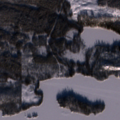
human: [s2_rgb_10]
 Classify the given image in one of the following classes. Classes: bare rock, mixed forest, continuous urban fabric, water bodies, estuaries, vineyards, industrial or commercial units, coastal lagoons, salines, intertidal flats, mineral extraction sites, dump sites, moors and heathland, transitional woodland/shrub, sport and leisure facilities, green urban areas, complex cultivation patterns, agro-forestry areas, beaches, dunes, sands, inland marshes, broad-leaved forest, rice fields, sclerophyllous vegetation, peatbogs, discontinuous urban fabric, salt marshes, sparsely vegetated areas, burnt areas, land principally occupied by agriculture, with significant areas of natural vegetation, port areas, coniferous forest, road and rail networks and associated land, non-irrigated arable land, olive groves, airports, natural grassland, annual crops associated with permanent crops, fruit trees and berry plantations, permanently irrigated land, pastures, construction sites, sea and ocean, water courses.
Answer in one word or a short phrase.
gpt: coniferous forest, mixed forest, water bodies